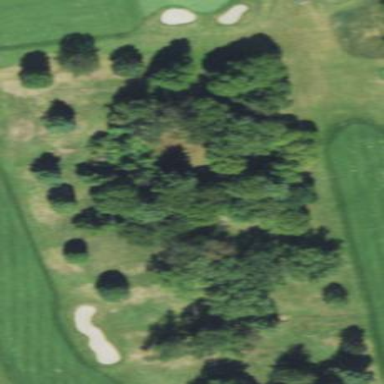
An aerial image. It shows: Forest area with group of trees.